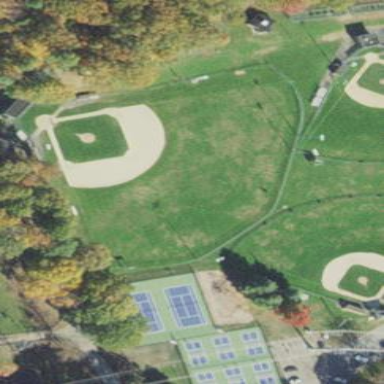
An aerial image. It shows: Baseball pitch for leisure land.